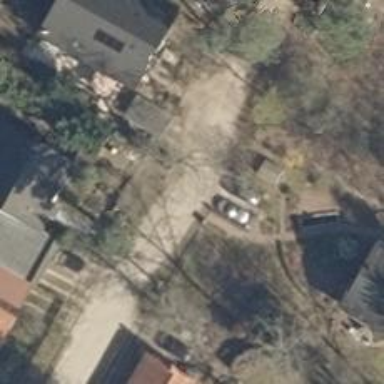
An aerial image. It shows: Residential road with compacted surface.